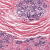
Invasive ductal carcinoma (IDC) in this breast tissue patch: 0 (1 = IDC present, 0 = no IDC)